Field crop: maize
Growth stage: 2
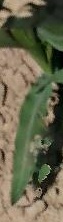
Species: maize